Question:
I want to know all the information from columns 13 to 21 and compare it to column 1 (and specify the value as '1'). I checked previous similar errors and I did not see any spaces yet I'm still encountering this error, does anyone know why?
Here is my code:
'''
hotel_bookings.loc[hotel_bookings.is_canceled==1,hotel_bookings.country]
'''
Here is the error:
'''
KeyError Traceback (most recent call last)
<ipython-input-148-91ca78d709e4> in <module>()
----> 1 hotel_bookings.loc[hotel_bookings.is_canceled==1,hotel_bookings.country]
6 frames
/usr/local/lib/python3.7/dist-packages/pandas/core/indexing.py in _validate_read_indexer(self, key, indexer, axis)
1372 if use_interval_msg:
1373 key = list(key)
-> 1374 raise KeyError(f"None of [{key}] are in the [{axis_name}]")
1375
1376 not_found = list(ensure_index(key)[missing_mask.nonzero()[0]].unique())
KeyError: "None of [Index(['PRT', 'PRT', 'GBR', 'GBR', 'GBR', 'GBR', 'PRT', 'PRT', 'PRT', 'PRT',
...
'DEU', 'DEU', 'JPN', 'DEU', 'BEL', 'BEL', 'FRA', 'DEU', 'GBR', 'DEU'],
dtype='object', length=119390)] are in the [columns]"
'''
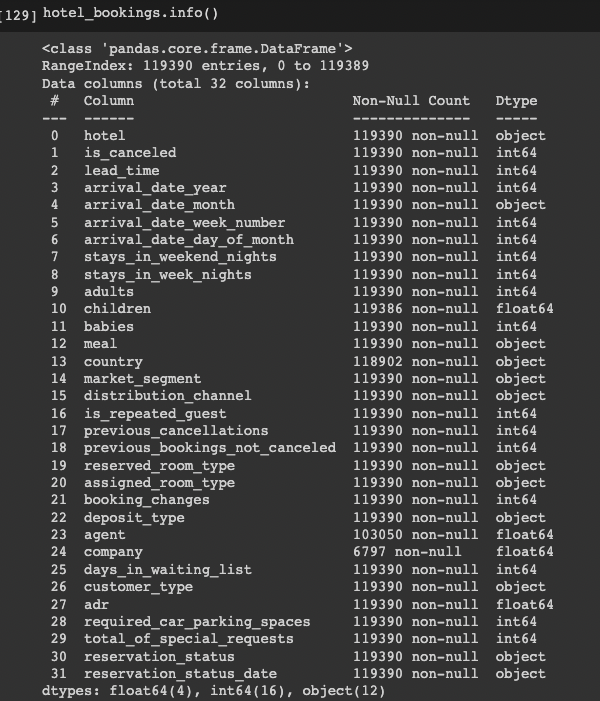
Answer: Instead Series 'hotel_bookings.country' use only column name 'country':
'''
hotel_bookings.loc[hotel_bookings.is_canceled==1, 'country']
'''